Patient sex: M
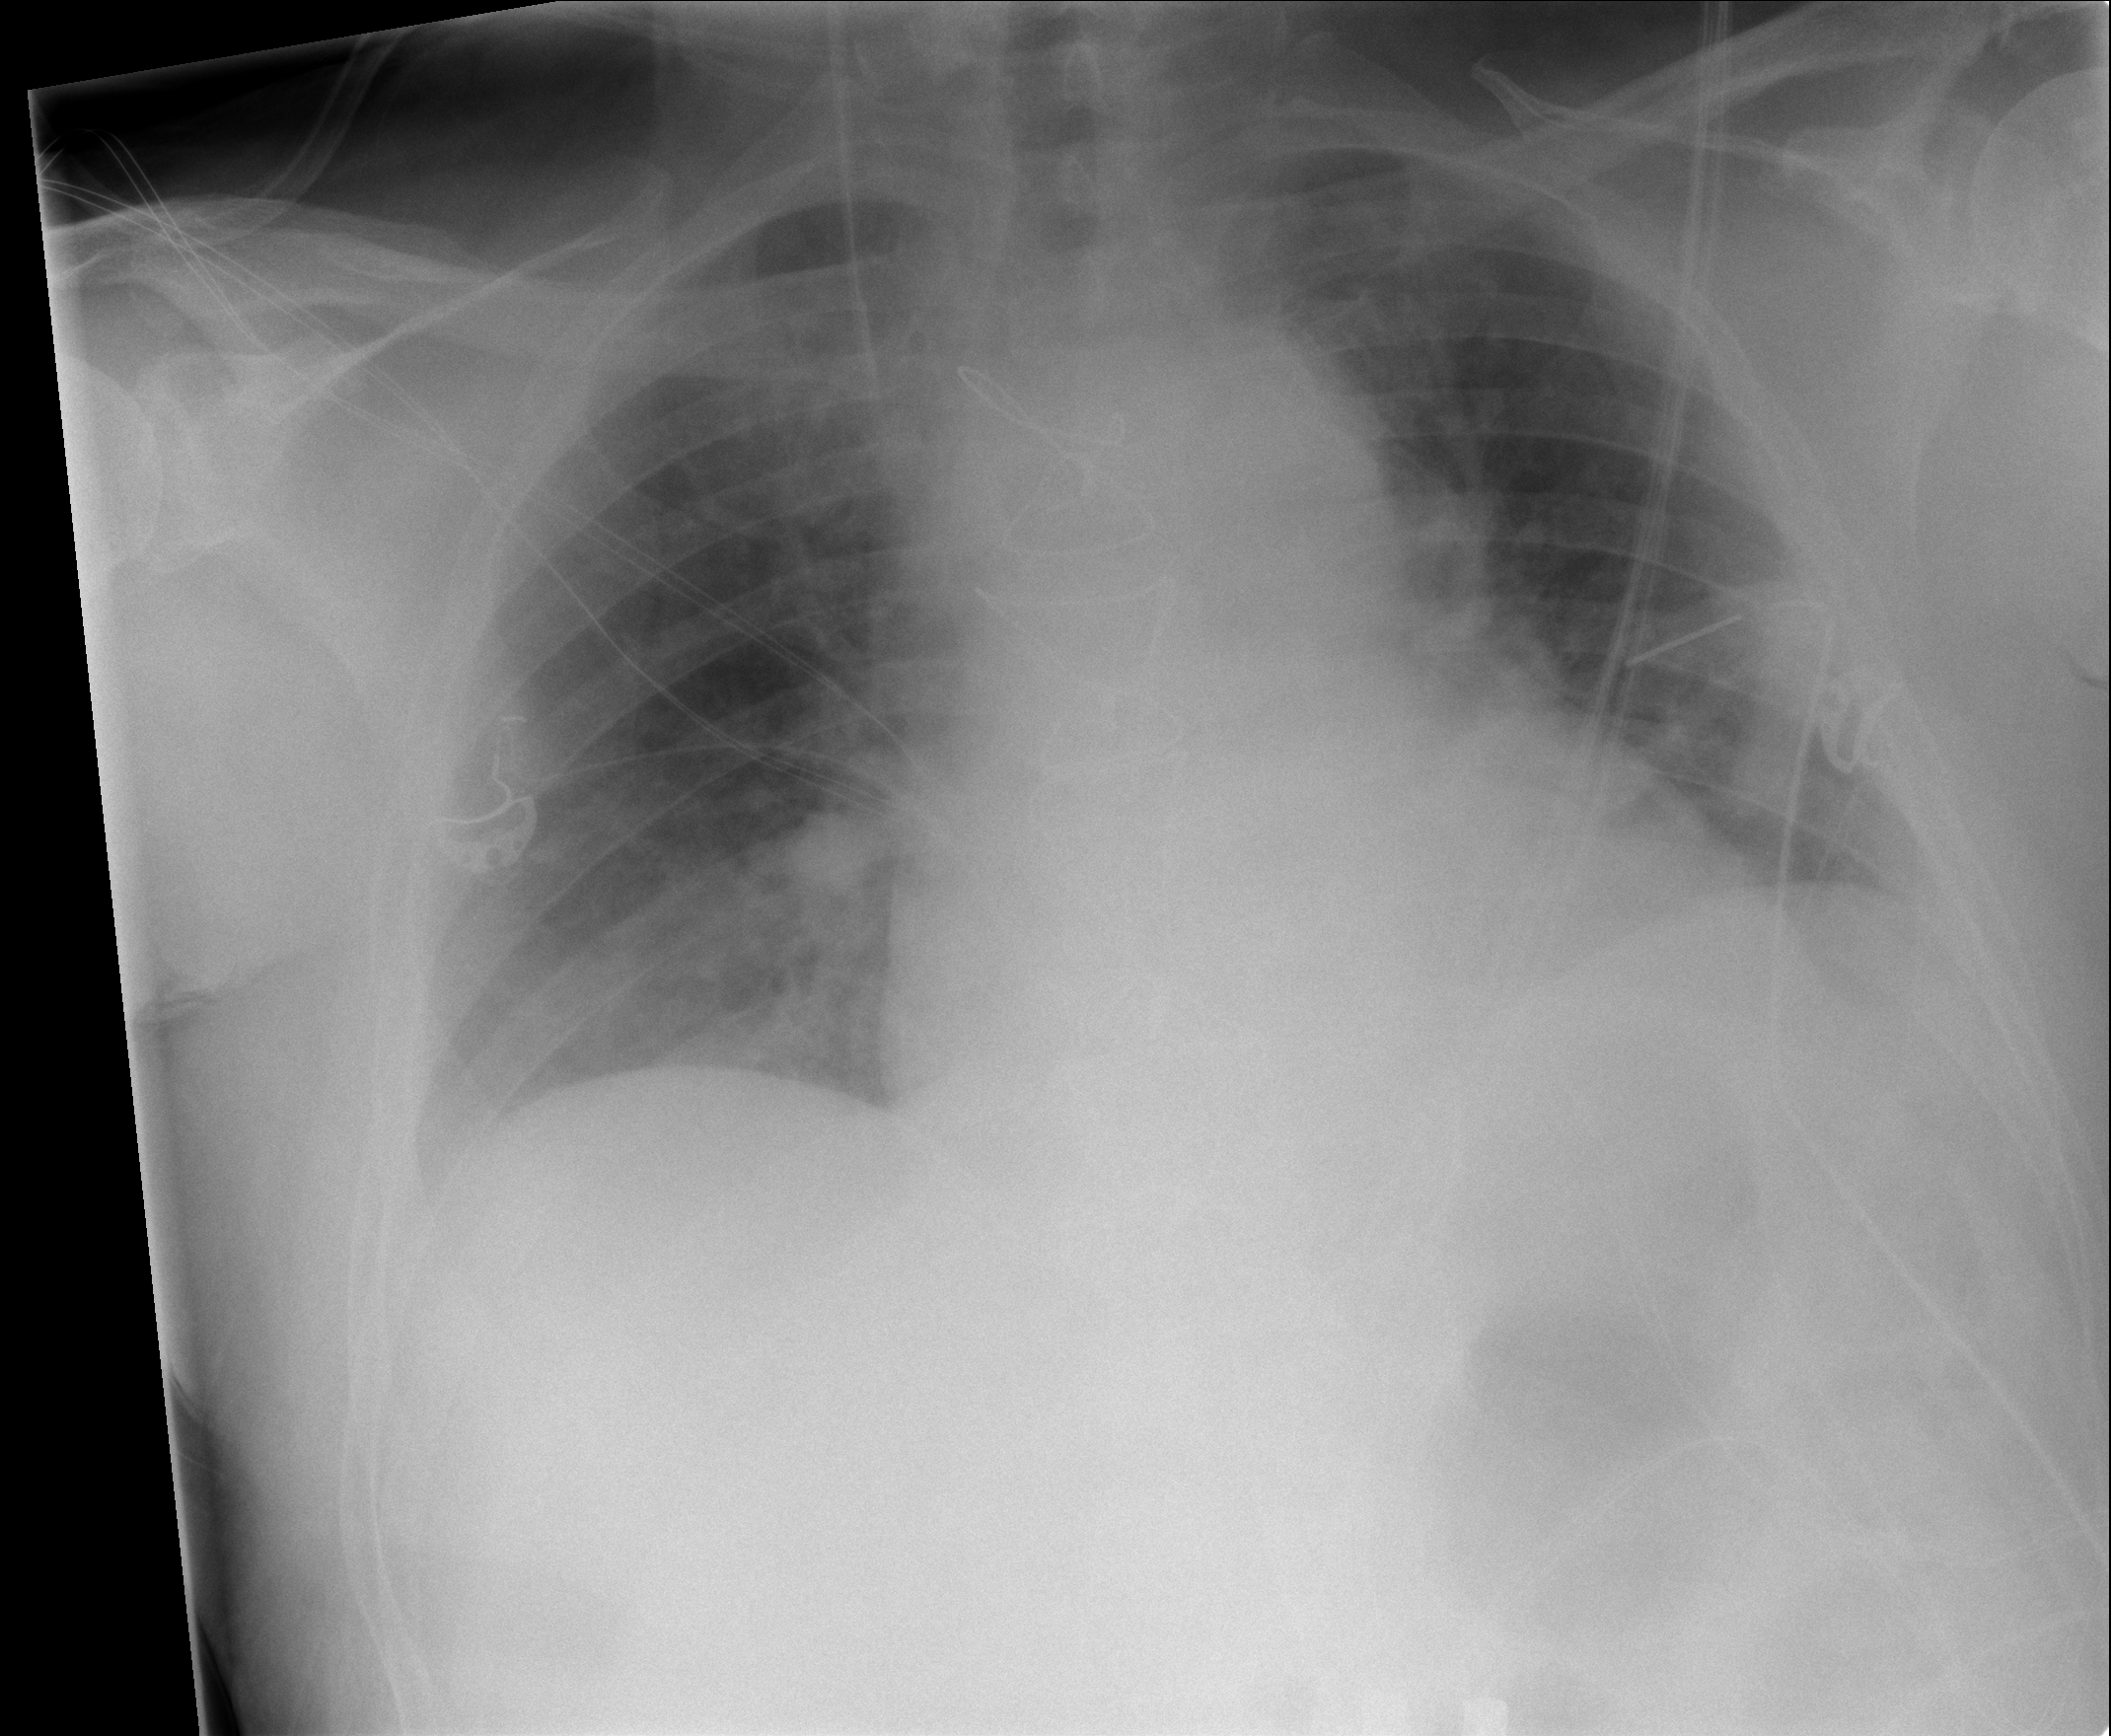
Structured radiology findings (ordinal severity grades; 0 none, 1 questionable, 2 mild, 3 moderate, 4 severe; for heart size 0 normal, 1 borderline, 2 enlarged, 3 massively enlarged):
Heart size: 2
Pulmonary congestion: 0
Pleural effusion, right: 0
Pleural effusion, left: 0
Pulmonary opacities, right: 0
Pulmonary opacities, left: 0
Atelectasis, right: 2
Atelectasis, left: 1